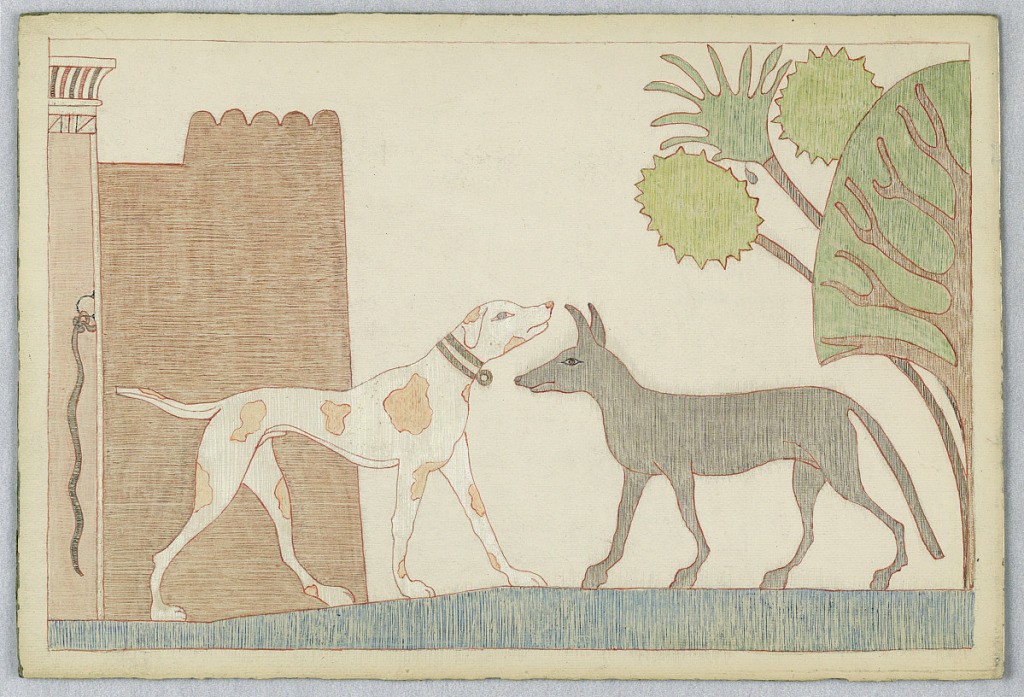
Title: The Dog and the Wolf, Illustration for Aesop's Fables
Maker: Victor Wilbour
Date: ca. 1916
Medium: Pen and red ink, crayon on white board
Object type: Drawing
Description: Wall, with leash fastened to it. Dog and wolf center, facing each other in profile. Trees right.